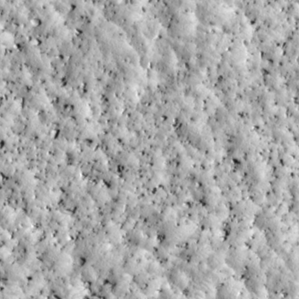
Label: non_frost